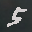
Label: 5